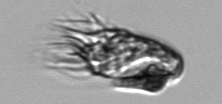
Label: Tontonia_appendiculariformis